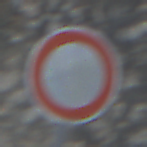
Verkehrszeichen: VerbotFahrzeugeAllerArt
Umgebung: Outdoor, Suburban
Tageszeit: MorningAfternoon
Wetter: PartlyCloudy
Licht: Natural
Jahreszeit: NotSpecified
Kontrast: LowContrast